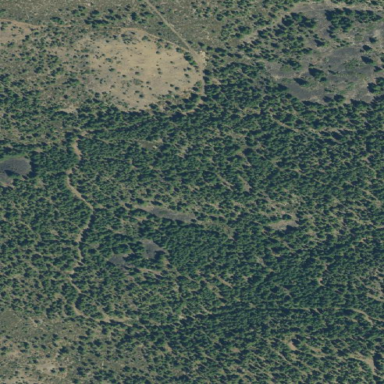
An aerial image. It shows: Forest area.